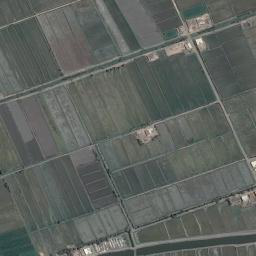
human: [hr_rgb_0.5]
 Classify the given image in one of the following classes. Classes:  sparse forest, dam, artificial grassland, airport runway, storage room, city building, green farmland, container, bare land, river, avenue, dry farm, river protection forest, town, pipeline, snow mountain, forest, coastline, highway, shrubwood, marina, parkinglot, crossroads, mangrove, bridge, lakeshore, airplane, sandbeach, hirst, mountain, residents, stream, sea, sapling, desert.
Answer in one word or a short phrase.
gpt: green farmland